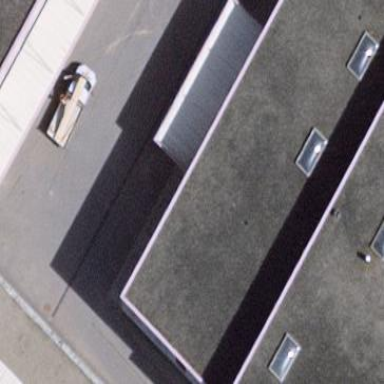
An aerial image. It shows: View of roof of building.